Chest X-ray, AP view. Patient: 68 years old, sex M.
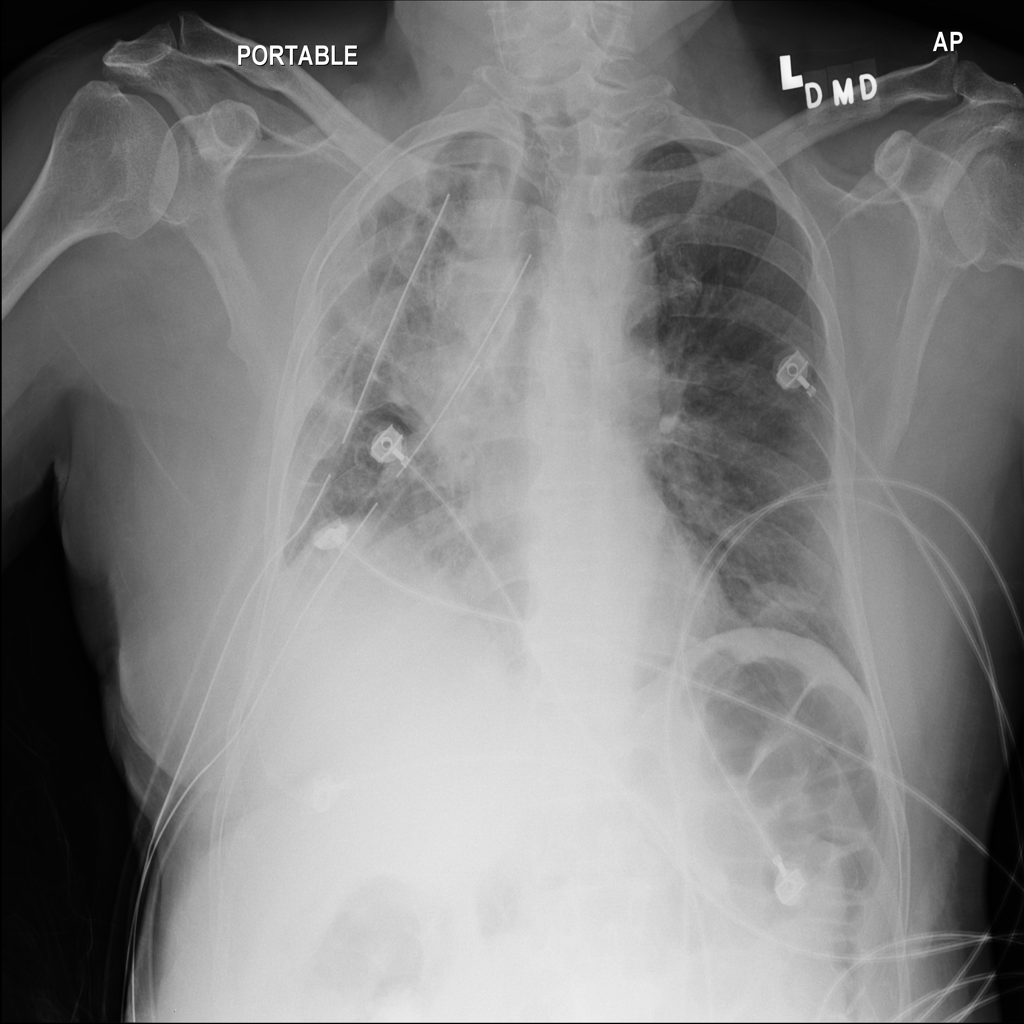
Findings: Atelectasis, Pleural_Thickening